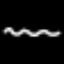
Label: squiggle